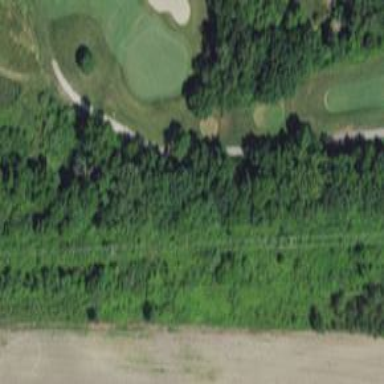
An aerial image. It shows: Service road with grade1 track surface. It resembles golf cart path.